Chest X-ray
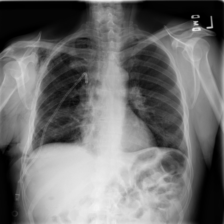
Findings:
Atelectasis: negative
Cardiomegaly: negative
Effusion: negative
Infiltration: negative
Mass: negative
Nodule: negative
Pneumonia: negative
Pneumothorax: negative
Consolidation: negative
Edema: negative
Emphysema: negative
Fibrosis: negative
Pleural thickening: negative
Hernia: negative